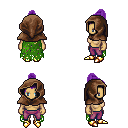
a pixel art fantasy rpg character, female body template, human, tanned skin, green tattered cape, magenta pants, purple short topknot hairstyle, cloth hood, gold boots, four views (front, back, left, right), 2x2 character sprite sheet, small pixel art, hard edges, no anti-aliasing